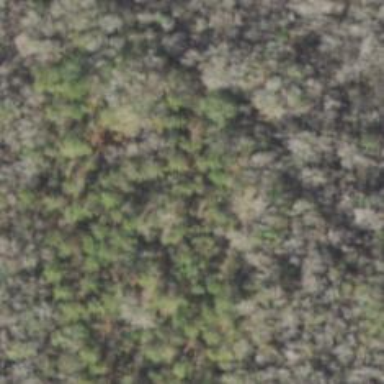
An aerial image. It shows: Forest area dominated by needle-leaved trees.